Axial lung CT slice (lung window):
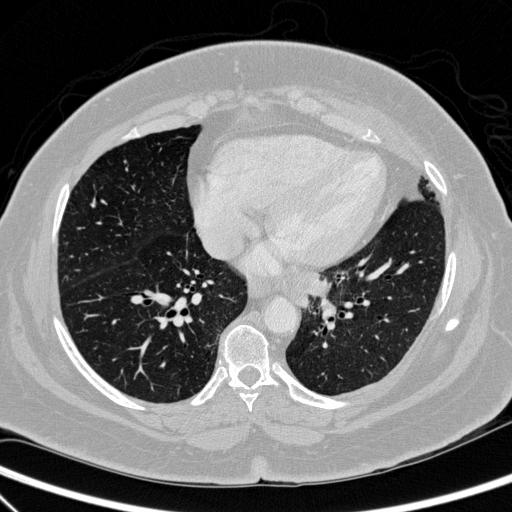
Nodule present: no